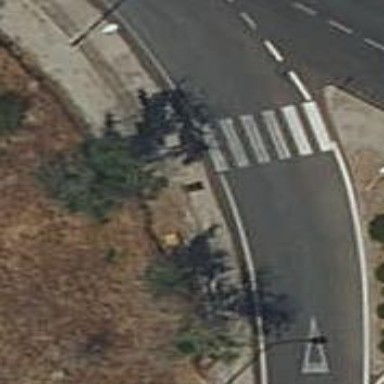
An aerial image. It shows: Kerb barrier.